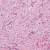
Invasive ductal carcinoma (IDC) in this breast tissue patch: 0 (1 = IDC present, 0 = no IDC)